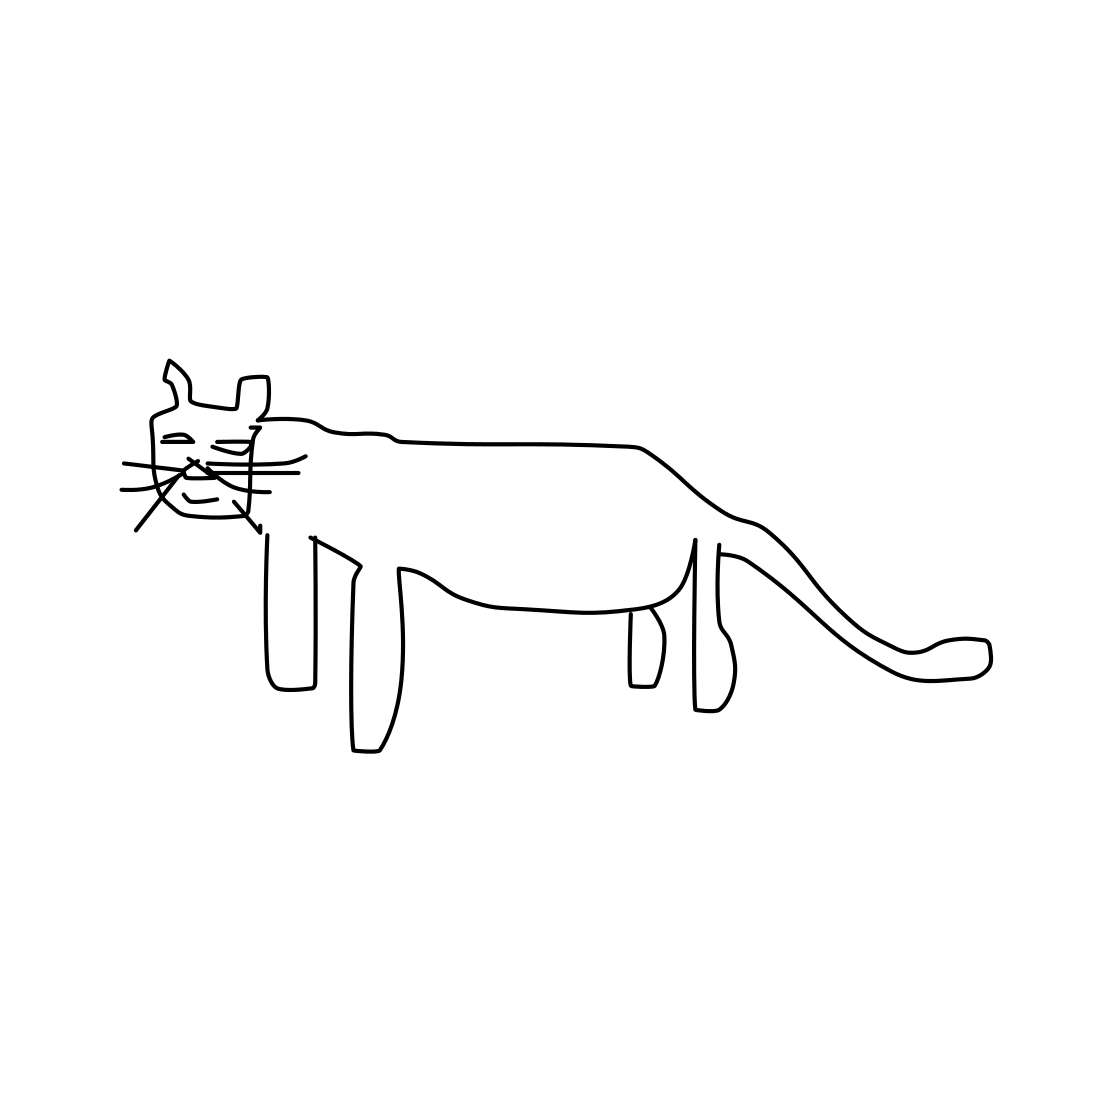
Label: tiger